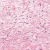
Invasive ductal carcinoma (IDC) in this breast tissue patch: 0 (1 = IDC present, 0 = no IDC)